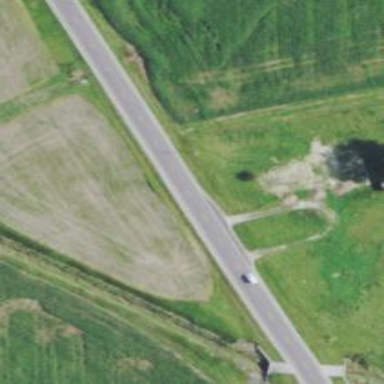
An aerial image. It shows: Secondary road.